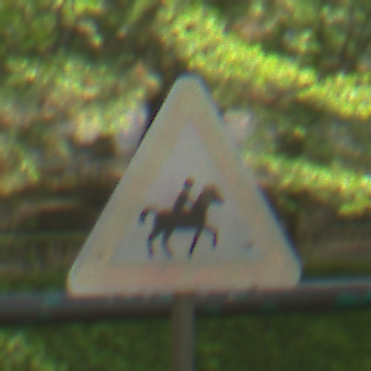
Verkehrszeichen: ReiterLinks
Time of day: MorningAfternoon
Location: Outdoor (RoadRail)
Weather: Clear
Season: NotSpecified
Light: Natural